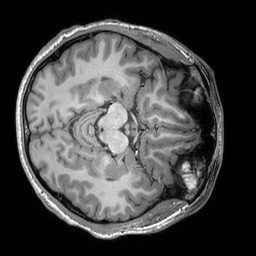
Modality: T1w
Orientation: axial
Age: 26
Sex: male
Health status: healthy
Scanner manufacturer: siemens
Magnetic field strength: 3 T
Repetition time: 2.3 s
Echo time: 0.00303 s